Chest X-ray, AP view. Patient: 21 years old, sex M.
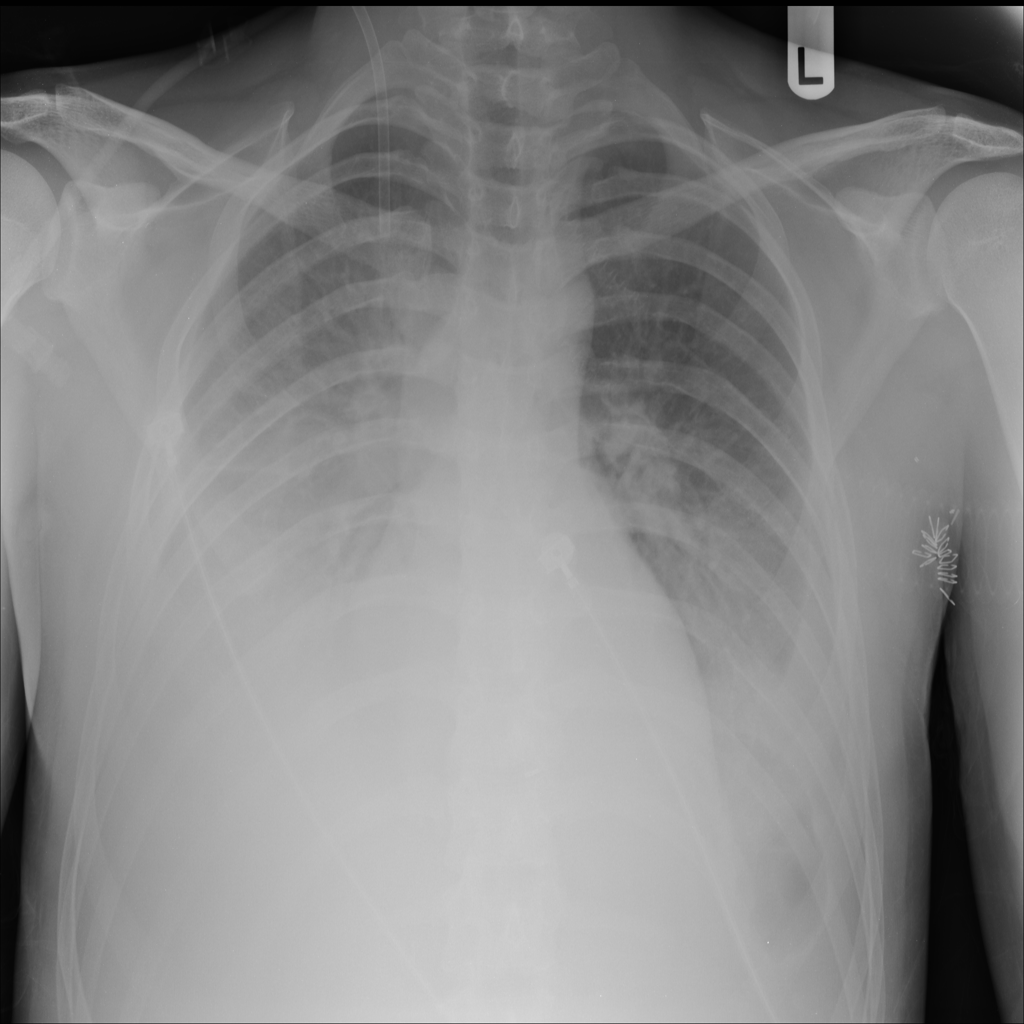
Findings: Effusion